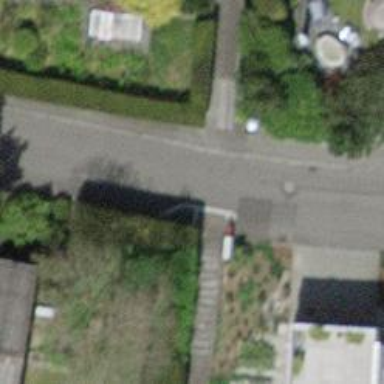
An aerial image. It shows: Set of steps on the road.